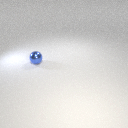
small blue metal sphere